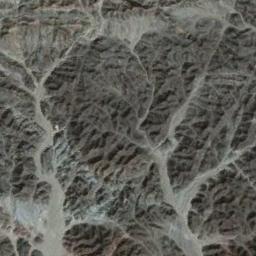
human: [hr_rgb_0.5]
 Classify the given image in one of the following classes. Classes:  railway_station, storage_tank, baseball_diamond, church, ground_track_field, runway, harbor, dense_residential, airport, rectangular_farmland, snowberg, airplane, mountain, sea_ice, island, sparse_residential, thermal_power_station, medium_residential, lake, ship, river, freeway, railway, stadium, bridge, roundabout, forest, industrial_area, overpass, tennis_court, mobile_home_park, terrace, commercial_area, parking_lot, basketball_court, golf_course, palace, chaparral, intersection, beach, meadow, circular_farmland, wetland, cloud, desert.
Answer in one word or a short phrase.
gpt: mountain